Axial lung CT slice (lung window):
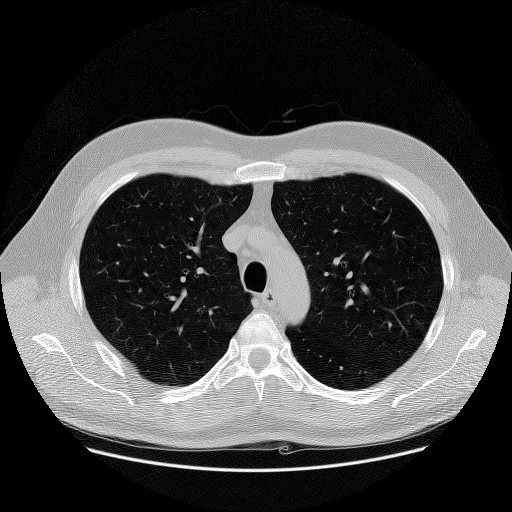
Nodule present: no